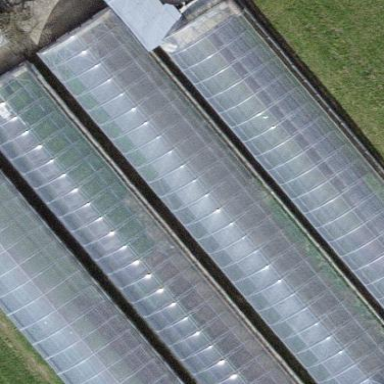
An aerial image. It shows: Greenhouse.